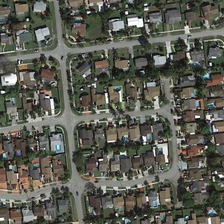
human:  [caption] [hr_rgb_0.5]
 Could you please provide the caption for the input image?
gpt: many buildings and green trees are in a dense residential area .

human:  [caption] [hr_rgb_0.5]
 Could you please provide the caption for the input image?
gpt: many buildings and green trees are in a dense residential area .

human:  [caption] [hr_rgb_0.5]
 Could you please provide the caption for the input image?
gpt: the road extending in all directions, automobile running in above is dusty ,barren and desolate .

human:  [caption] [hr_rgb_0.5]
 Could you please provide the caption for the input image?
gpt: the residential buildings on both sides of the road are neatly arranged .

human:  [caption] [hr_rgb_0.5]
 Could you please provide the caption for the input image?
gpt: the residential buildings on both sides of the road are neatly arranged .